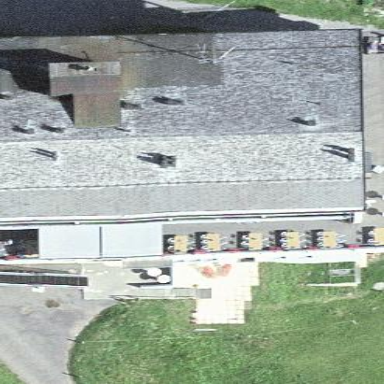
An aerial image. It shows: Outdoor seating area for leisure.